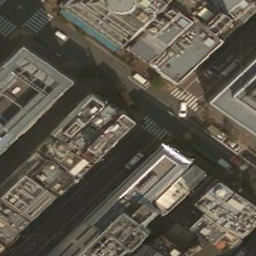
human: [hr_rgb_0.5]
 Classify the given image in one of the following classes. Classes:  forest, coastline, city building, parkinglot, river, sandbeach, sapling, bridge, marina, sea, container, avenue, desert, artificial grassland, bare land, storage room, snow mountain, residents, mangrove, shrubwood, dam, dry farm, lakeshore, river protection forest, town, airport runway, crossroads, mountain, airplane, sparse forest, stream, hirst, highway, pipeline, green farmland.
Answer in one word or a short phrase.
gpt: city building